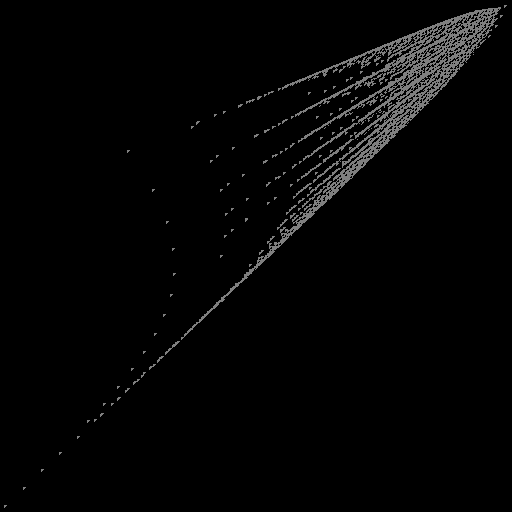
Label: drumlin